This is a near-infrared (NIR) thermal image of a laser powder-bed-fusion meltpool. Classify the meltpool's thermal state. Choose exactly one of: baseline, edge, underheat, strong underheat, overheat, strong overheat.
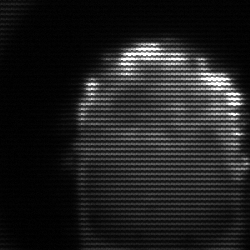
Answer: baseline